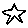
Label: star